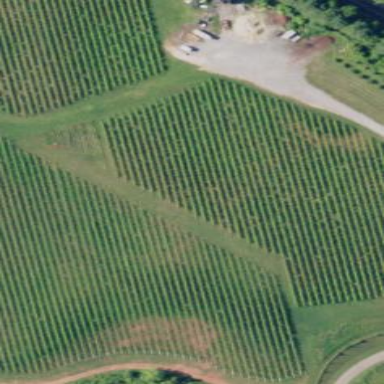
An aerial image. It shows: Vineyard where grapes are grown.